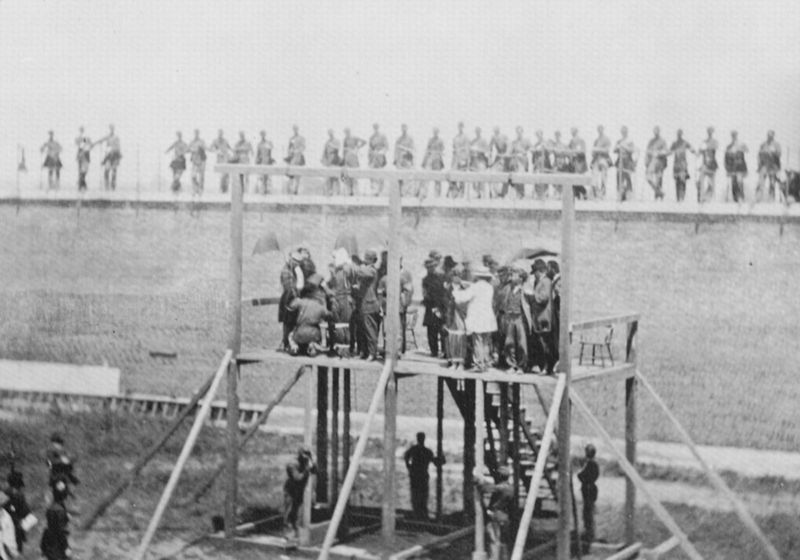
Titel: Hinrichtung der Komplizen des Attentäters von Präsident Lincoln am 7. Juli 1865
Künstler: Amerikanischer Photograph
Standort: USA
Institution: The Bettmann Archives
Schlagwörter: gruppe, himmel, schatten, wasser, weiß, frauen, menschen, grau, holz, hut, hüte, licht, männer, schwarz, stuhl, gras, regenschirm, schirm, sonnenschirm, wiese, leute, menge, versammlung, henker, hinrichtung, mord, rahmen, stehen, stein, schauen, feld, kanal, sonne, tribüne, zuschauer, mauer, nebel, fluß, krieg, leiter, treppe, soldaten, sport, balken, geländer, stufen, gestell, podest, foto, fotografie, photographie, berlin, gerüst, hängen, schwarz weiss, polizei, uniform, rennen, schirme, reihe, schaulustige, photo, gefängnis, hochsitz, olympia, ereignis, usa, fotographie, wachen, fot, holzbalken, verbrechen, erhöht, rennbahn, stiege, grausam, exekution, galgen, kapuzen, aufseher, schafott, attraktion, erhängen, fotografen, schaffot, foroghrafen, guilotine, scauen, soldaren, schaffott, autsch, gaögen, erhengen, historisches ereignis, hangman, unirom, schism